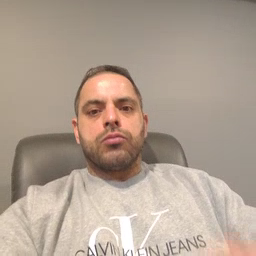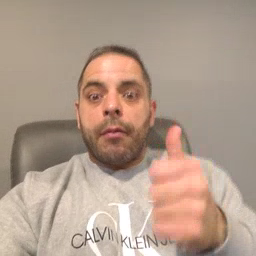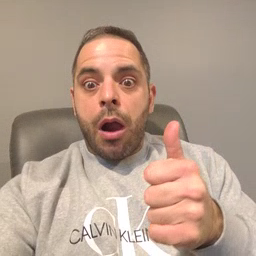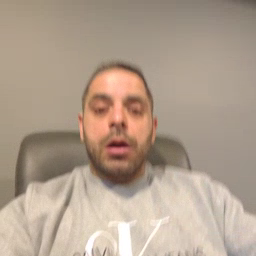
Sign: fast